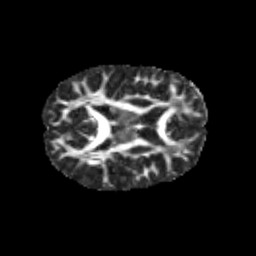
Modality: FA
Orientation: axial
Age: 12
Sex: male
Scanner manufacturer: siemens
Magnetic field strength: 3 T
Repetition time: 3.8 s
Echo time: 0.07 s